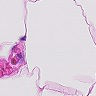
Metastatic tissue present: no